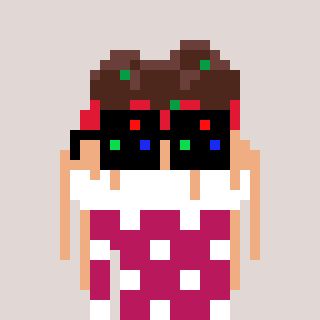
a pixel art character with square black sunglasses, a spaghetti-shaped head and a darkpink-colored body on a warm background